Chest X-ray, AP view. Patient: 29 years old, sex F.
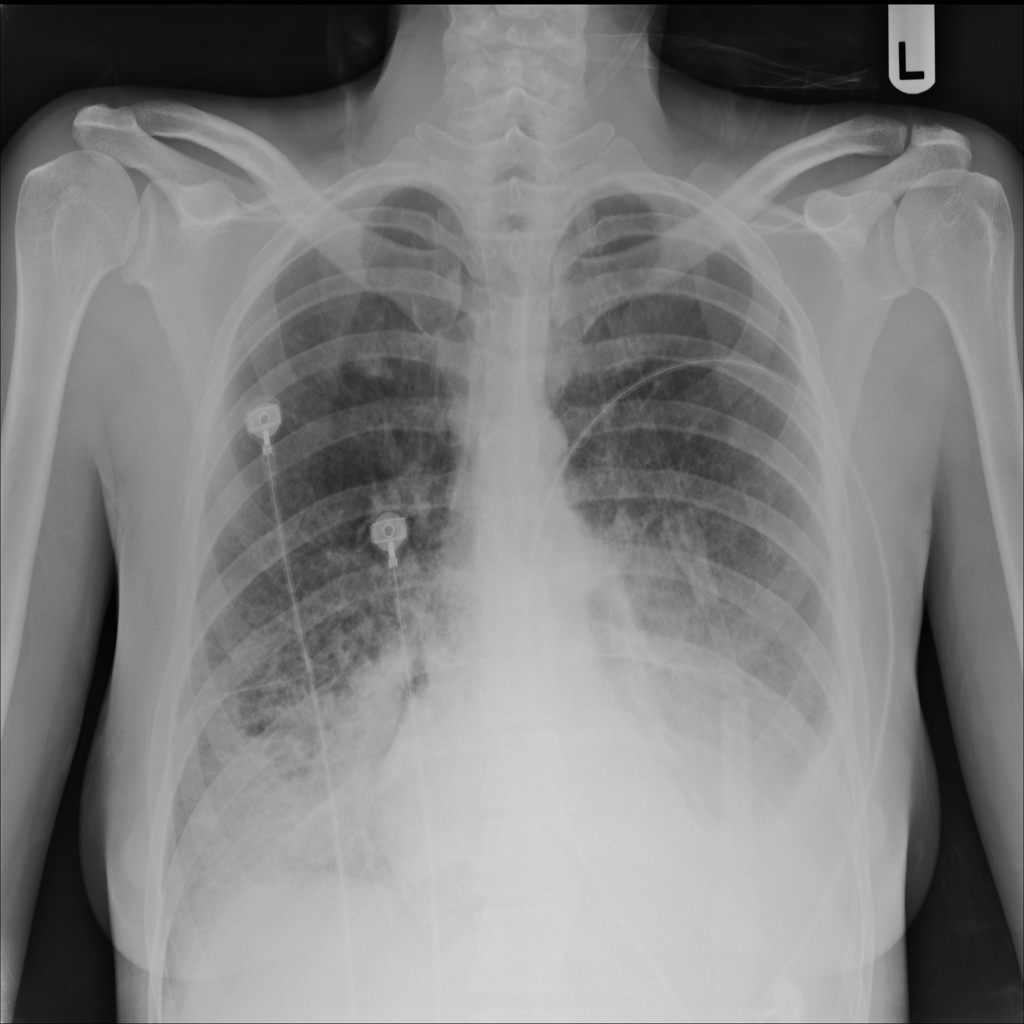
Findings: Effusion, Infiltration